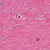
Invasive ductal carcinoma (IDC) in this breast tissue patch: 0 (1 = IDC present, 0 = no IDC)